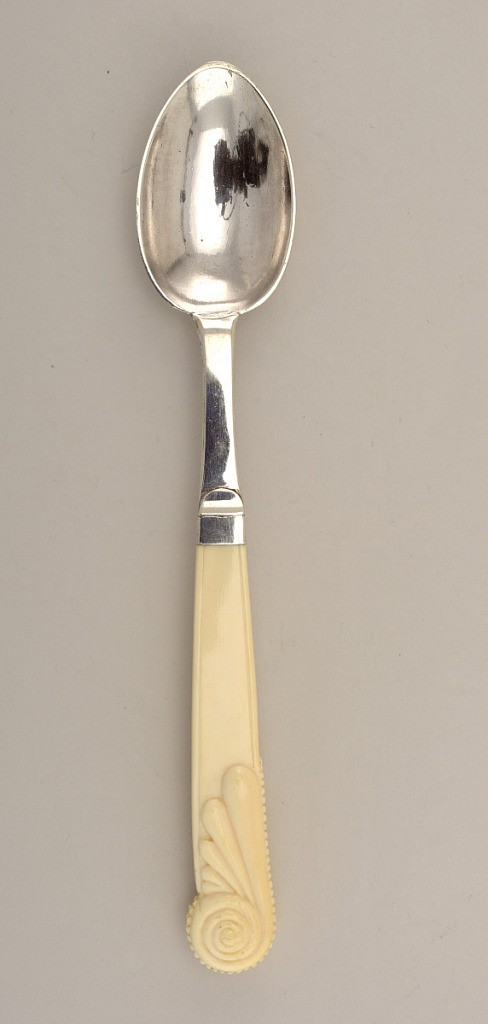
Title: Traveling Spoon with Ivory Handle
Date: ca. 1798–1809
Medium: ivory, silver
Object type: spoon
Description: Small oval spoon bowl, rattail on the back of bowl; flat stem, drop bolster. Plain rectangular ferrule, pistol-shaped handle of carved ivory with beaded cresting on top of handle and halfway on one side. End of handle carved on front and back with snail-shell and drop-shaped ornaments.